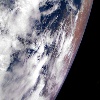
Label: cloud